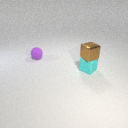
small brown metal cube above small cyan rubber cube